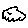
Label: cloud